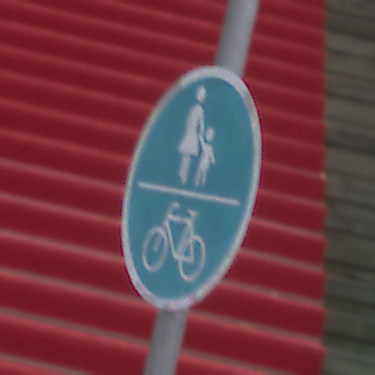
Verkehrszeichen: GemeinsamerGehUndRadweg
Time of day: Midday
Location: Outdoor (Urban)
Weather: Overcast
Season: NotSpecified
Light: Natural